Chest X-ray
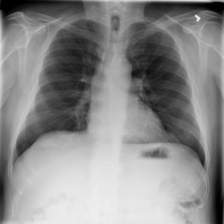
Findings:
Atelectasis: negative
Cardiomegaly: negative
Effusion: negative
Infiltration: negative
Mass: negative
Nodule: negative
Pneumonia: negative
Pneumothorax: negative
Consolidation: negative
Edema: negative
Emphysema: negative
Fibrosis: negative
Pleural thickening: negative
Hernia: negative